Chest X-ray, PA view. Patient: 40 years old, sex F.
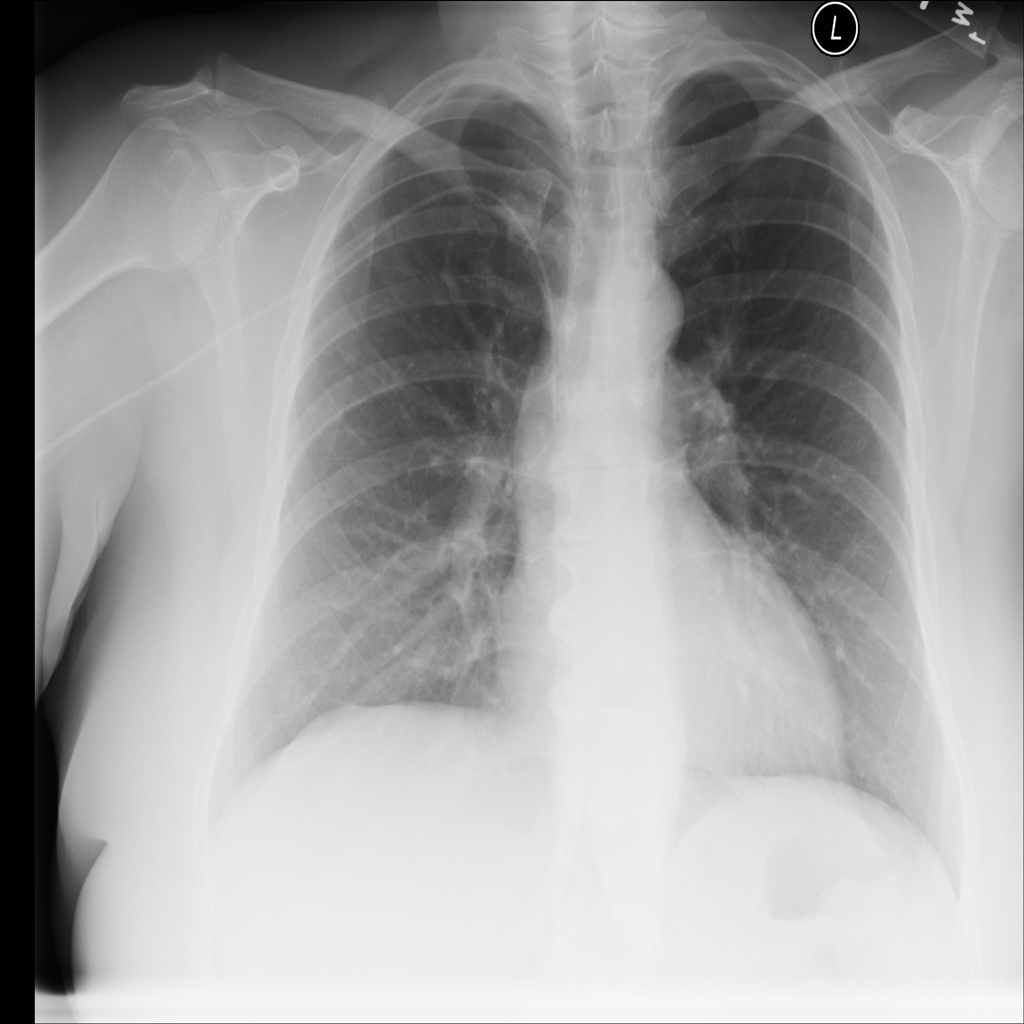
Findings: Nodule